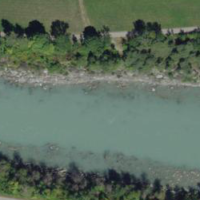
EUNIS habitat code: 15
Species observed at this site:
Plantago media
Prunus padus